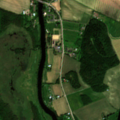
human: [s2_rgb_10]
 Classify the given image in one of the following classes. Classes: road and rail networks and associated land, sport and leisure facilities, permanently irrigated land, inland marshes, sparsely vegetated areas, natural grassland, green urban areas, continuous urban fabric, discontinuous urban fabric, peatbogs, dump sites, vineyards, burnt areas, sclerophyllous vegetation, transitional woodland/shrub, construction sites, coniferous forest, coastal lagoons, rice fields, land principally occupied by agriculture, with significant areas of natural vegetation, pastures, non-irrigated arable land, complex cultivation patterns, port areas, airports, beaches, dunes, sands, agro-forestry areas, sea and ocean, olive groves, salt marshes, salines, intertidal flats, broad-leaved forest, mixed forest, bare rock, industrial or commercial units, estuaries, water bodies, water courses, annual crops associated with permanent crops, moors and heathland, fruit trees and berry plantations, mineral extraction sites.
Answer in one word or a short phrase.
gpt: discontinuous urban fabric, non-irrigated arable land, land principally occupied by agriculture, with significant areas of natural vegetation, mixed forest, peatbogs